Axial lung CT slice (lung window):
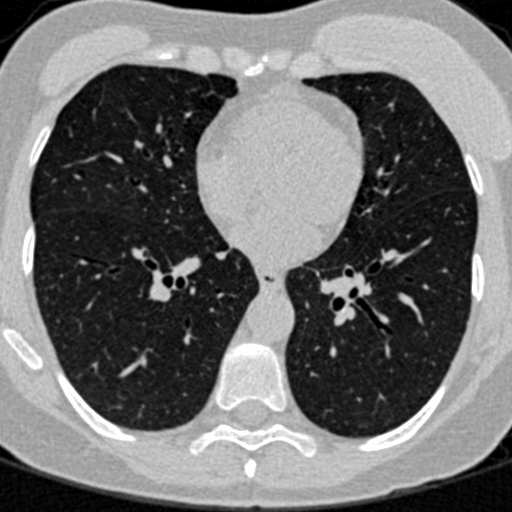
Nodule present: no